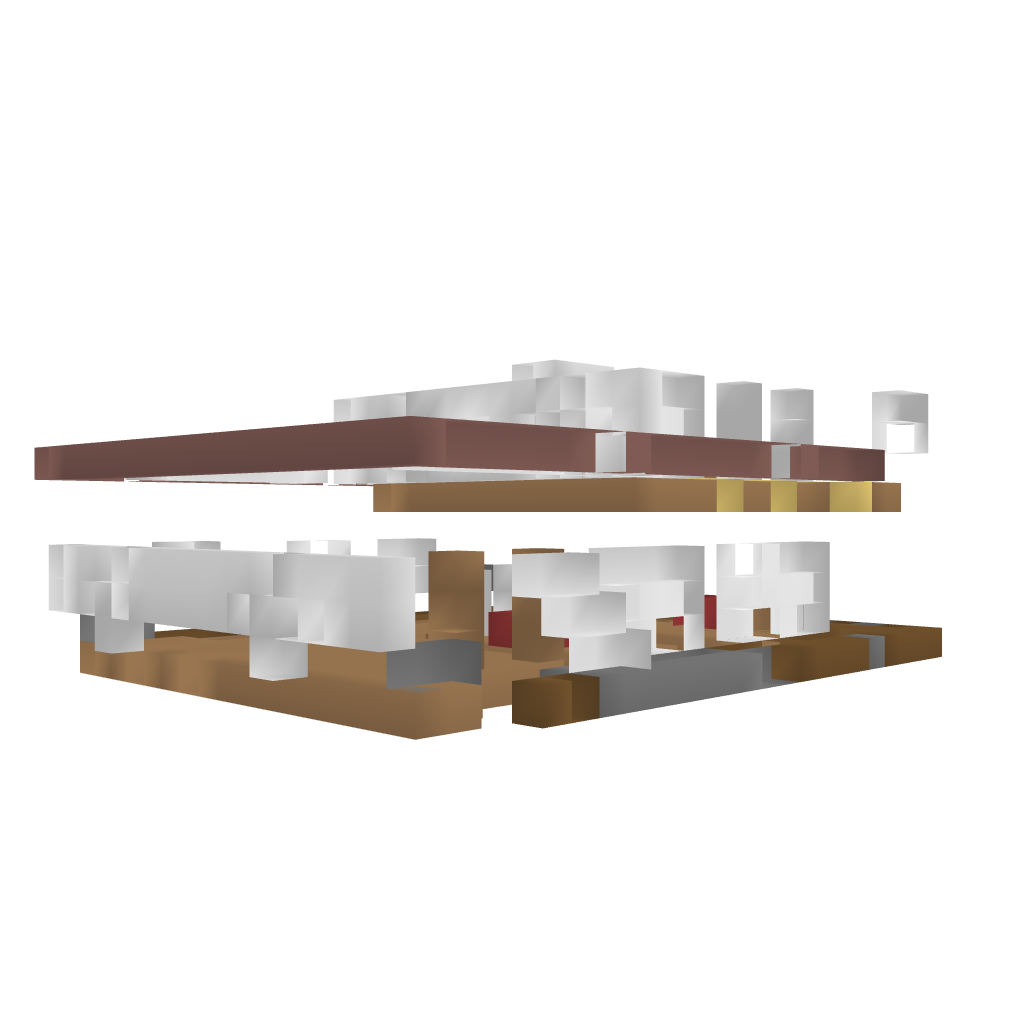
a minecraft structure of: S-Shaped House - Furnished bad low quality